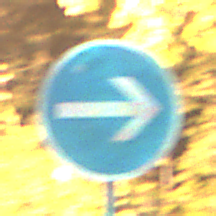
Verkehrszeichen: VorgeschriebeneFahrtrichtungHierRechts
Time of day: Night
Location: Outdoor (Urban)
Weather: PartlyCloudy
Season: NotSpecified
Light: Artificial